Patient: sex M, age 67
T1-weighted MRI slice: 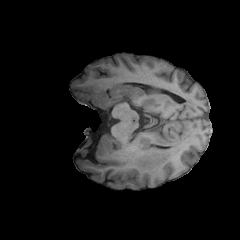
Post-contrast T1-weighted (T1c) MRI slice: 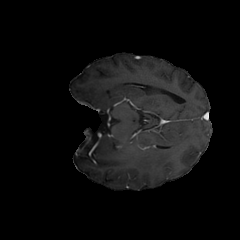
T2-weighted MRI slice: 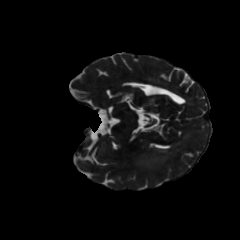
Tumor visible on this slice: no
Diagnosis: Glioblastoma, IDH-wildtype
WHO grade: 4